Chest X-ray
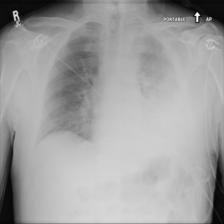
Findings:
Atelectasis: positive
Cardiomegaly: negative
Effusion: positive
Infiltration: negative
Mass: negative
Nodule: negative
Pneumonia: negative
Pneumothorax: negative
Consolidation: negative
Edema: negative
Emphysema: negative
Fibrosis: negative
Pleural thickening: negative
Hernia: negative